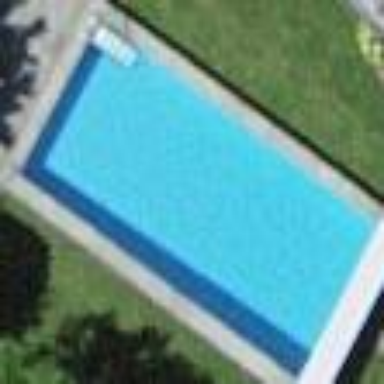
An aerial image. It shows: Swimming pool located in leisure land.